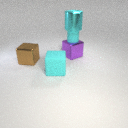
large brown metal cube to the left of large purple metal cube